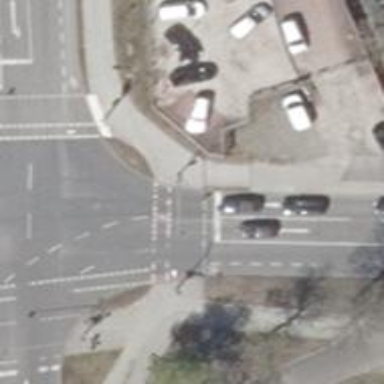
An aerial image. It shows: Road crossing with traffic signals.